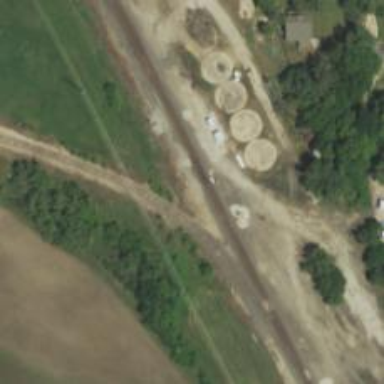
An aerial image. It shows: Railway spur junction.